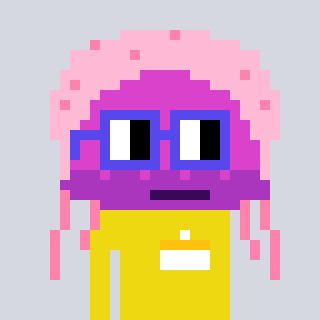
a pixel art character with square blue glasses, a jellyfish-shaped head and a yellow-colored body on a cool background